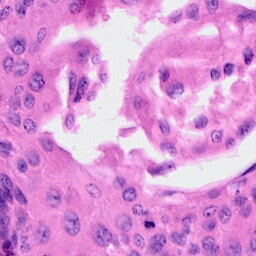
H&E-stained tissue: Cervix